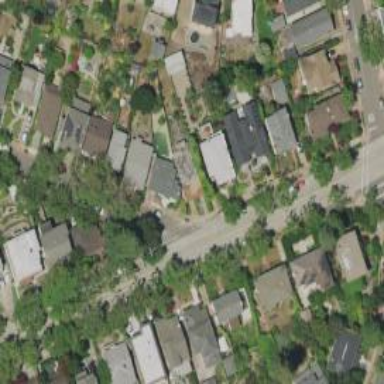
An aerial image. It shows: Residential road with separate sidewalk.